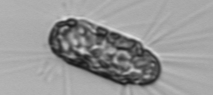
Label: Corethron_hystrix